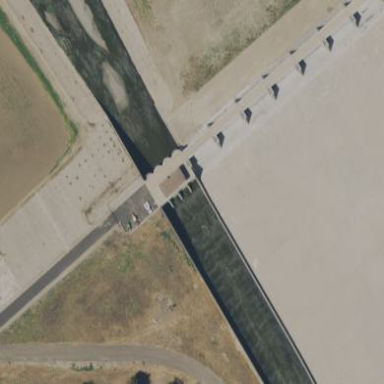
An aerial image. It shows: Dam along waterway.